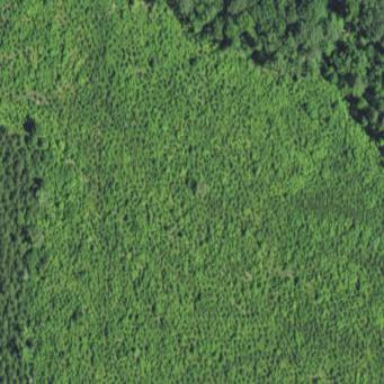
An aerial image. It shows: Clearcut area with scrub vegetation.